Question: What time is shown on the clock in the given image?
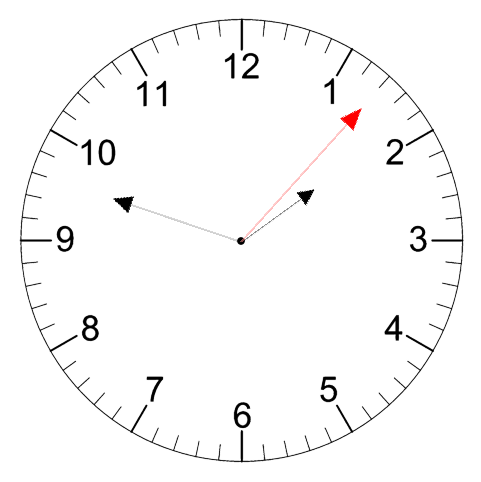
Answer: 01:48:07